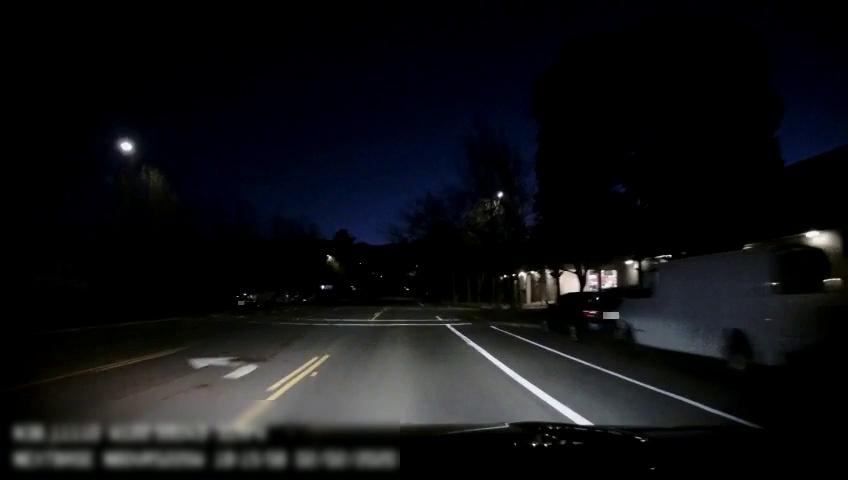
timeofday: Night
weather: Other
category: Drivable Space
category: Vehicles | Car
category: Vehicles | Van
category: Lanes | Alternate Lane
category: Lanes | Alternate Lane
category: Lanes | Current Lane
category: Lanes | Current Lane